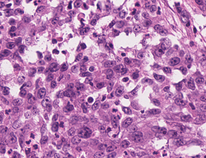
Tumor epithelial tissue: yes
Tumor-associated stroma tissue: no
Normal tissue: no